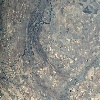
Label: land